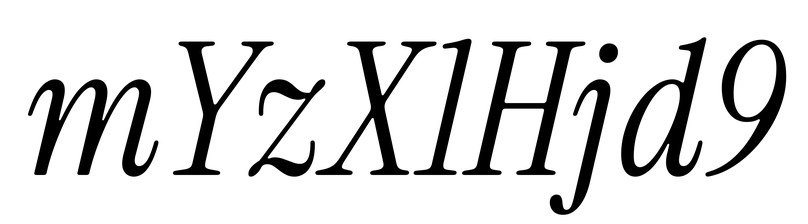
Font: InstrumentSerif-Italic